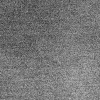
Atmospheric dust classification: dusty